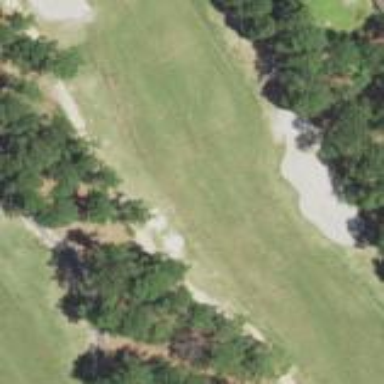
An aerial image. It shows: Golf fairway in the image.